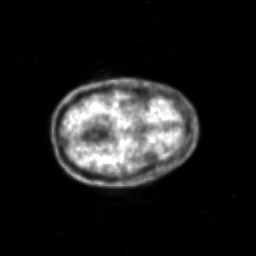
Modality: PET
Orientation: axial
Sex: female
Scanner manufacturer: siemens